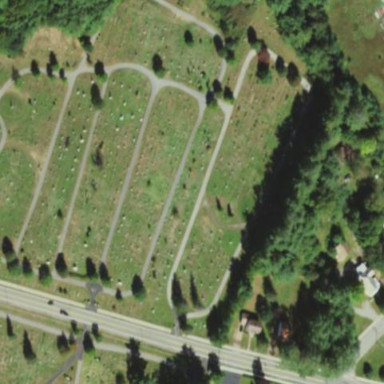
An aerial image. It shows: Cemetery.